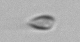
Label: Cryptophyta